Question: I'm making a stream graph using d3.js for my company, and I'm wondering how to make it responsive. My code isn't much different from this example: <URL>

I've been playing with setting 'viewBox="0 0 height width"' and 'preserveAspectRatio = "xMinYMid meet"' to no avail.
Any suggestions?
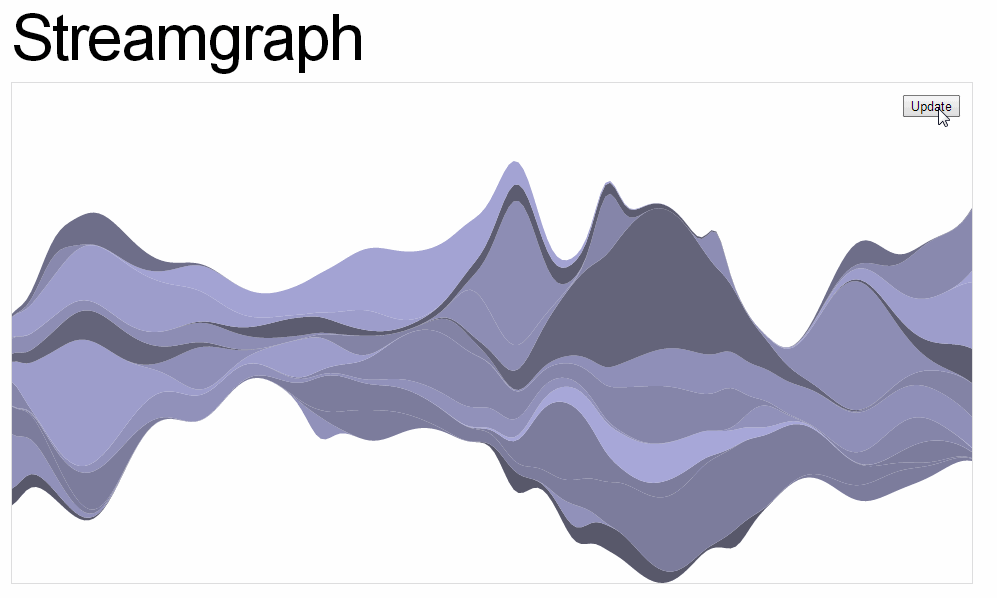
Answer: So, solution for this problem was this jsfiddle:
<URL>
specifically, this code:
'''
var chart = $("#chart"),
aspect = chart.width() / chart.height(),
container = chart.parent();
$(window).on("resize", function() {
var targetWidth = container.width();
chart.attr("width", targetWidth);
chart.attr("height", Math.round(targetWidth / aspect));
}).trigger("resize");
'''
Thanks to everyone who helped!